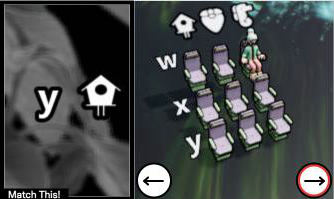
Task: seats
Answer: no